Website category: jobs
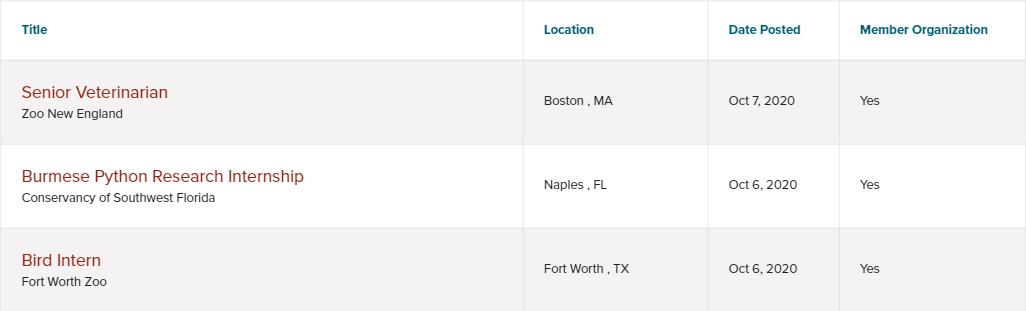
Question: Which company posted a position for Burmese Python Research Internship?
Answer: Conservancy of Southwest Florida

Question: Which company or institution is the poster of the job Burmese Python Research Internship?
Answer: Conservancy of Southwest Florida

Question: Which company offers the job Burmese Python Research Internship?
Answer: Conservancy of Southwest Florida

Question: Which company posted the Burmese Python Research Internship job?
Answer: Conservancy of Southwest Florida

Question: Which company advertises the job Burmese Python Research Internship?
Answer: Conservancy of Southwest Florida

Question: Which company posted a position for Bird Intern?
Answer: Fort Worth Zoo

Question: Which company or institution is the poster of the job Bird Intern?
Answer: Fort Worth Zoo

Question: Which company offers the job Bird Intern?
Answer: Fort Worth Zoo

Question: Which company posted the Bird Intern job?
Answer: Fort Worth Zoo

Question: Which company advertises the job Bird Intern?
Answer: Fort Worth Zoo

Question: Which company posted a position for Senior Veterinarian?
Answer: Zoo New England

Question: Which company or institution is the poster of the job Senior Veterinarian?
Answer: Zoo New England

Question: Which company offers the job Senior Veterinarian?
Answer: Zoo New England

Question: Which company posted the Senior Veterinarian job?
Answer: Zoo New England

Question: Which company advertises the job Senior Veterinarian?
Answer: Zoo New England

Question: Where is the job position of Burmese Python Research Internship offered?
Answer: Naples , FL

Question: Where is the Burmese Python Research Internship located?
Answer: Naples , FL

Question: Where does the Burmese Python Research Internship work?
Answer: Naples , FL

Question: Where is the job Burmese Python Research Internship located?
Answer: Naples , FL

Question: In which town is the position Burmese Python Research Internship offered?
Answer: Naples , FL

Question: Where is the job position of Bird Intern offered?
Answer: Fort Worth , TX

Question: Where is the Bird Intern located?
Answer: Fort Worth , TX

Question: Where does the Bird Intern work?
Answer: Fort Worth , TX

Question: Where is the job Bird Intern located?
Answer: Fort Worth , TX

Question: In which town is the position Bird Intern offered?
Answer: Fort Worth , TX

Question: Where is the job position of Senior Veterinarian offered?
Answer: Boston , MA

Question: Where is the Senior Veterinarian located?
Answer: Boston , MA

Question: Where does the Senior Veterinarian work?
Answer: Boston , MA

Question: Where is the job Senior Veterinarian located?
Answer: Boston , MA

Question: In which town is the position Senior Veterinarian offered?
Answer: Boston , MA

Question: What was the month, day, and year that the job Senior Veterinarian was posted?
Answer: Oct 7, 2020

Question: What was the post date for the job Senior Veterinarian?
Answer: Oct 7, 2020

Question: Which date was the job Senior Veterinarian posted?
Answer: Oct 7, 2020

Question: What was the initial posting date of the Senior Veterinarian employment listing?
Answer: Oct 7, 2020

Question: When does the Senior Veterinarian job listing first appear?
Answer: Oct 7, 2020

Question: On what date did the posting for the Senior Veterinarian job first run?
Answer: Oct 7, 2020

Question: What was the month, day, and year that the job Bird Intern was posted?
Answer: Oct 6, 2020

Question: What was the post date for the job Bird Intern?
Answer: Oct 6, 2020

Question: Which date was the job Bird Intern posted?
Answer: Oct 6, 2020

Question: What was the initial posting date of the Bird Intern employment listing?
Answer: Oct 6, 2020

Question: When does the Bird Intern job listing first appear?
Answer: Oct 6, 2020

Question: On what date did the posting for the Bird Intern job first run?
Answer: Oct 6, 2020

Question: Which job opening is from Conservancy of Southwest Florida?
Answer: Burmese Python Research Internship

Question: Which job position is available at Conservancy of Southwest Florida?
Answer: Burmese Python Research Internship

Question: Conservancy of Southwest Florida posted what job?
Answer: Burmese Python Research Internship

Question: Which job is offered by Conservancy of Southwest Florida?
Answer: Burmese Python Research Internship

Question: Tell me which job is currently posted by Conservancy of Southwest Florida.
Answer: Burmese Python Research Internship

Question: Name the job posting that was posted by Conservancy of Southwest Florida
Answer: Burmese Python Research Internship

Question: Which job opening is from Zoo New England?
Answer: Senior Veterinarian

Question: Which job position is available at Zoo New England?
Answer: Senior Veterinarian

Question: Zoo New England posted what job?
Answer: Senior Veterinarian

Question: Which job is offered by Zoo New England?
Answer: Senior Veterinarian

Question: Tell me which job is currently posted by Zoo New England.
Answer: Senior Veterinarian

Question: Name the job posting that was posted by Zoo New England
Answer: Senior Veterinarian

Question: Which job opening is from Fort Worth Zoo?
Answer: Bird Intern

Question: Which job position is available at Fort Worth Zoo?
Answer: Bird Intern

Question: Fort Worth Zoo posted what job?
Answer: Bird Intern

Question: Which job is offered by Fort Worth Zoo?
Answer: Bird Intern

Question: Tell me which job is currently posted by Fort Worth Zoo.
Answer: Bird Intern

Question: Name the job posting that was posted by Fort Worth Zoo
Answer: Bird Intern

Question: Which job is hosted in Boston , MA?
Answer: Senior Veterinarian

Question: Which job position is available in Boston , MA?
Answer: Senior Veterinarian

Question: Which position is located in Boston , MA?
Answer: Senior Veterinarian

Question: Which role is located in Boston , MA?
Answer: Senior Veterinarian